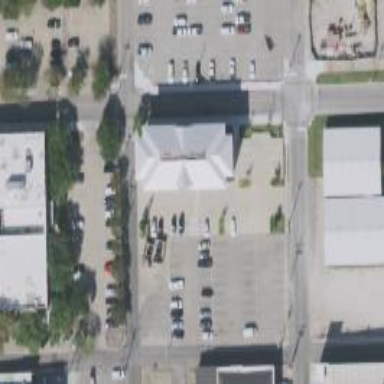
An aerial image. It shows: Parking space is available.